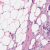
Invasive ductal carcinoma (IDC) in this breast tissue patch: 1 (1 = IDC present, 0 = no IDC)